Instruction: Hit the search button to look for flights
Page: home
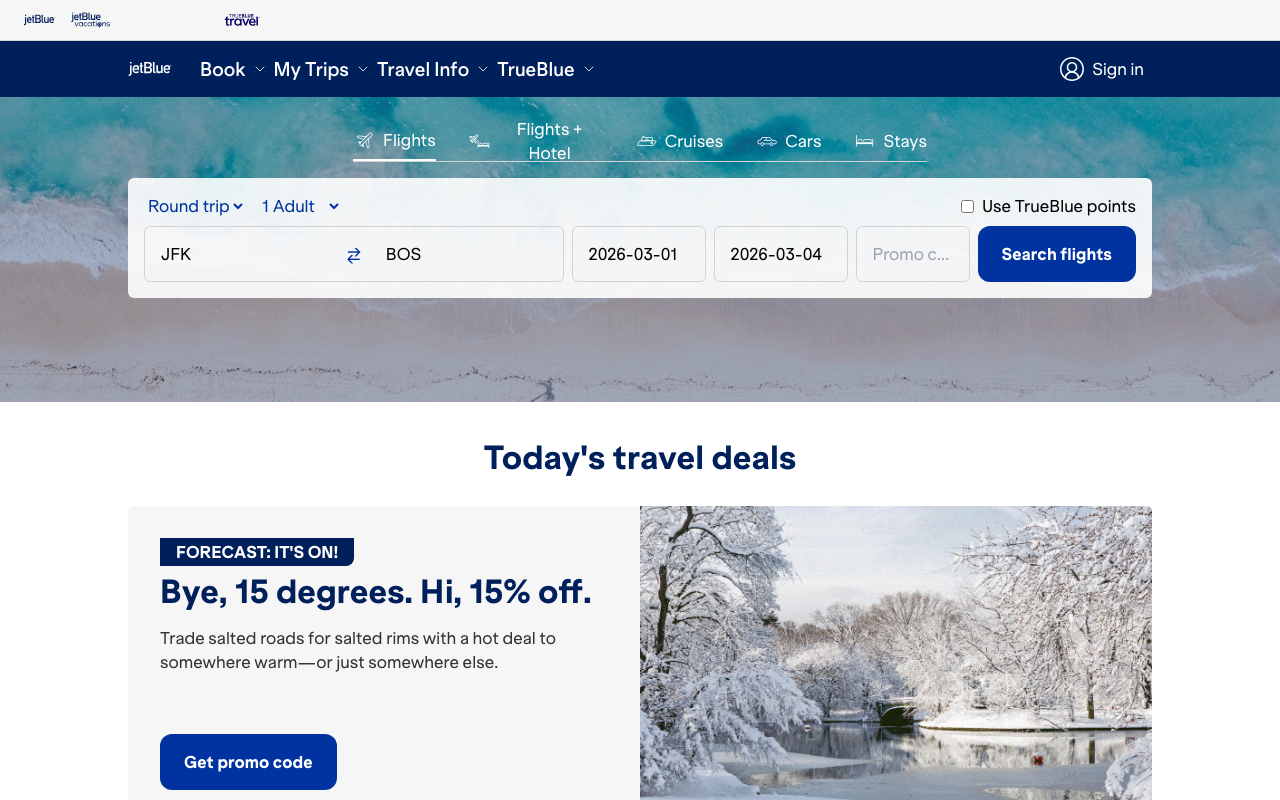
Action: click